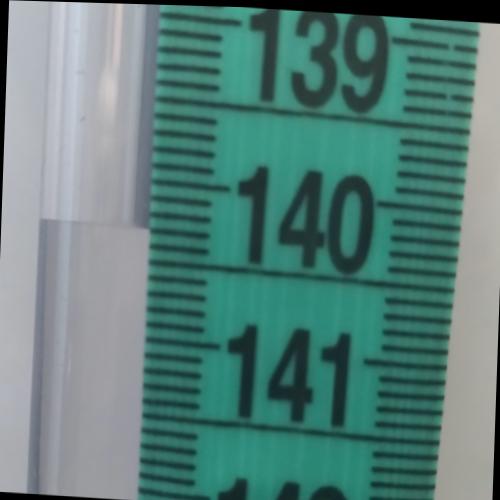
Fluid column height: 140.3 cm